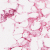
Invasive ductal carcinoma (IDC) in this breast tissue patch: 0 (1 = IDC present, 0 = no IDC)